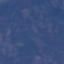
Land use / land cover: HerbaceousVegetation